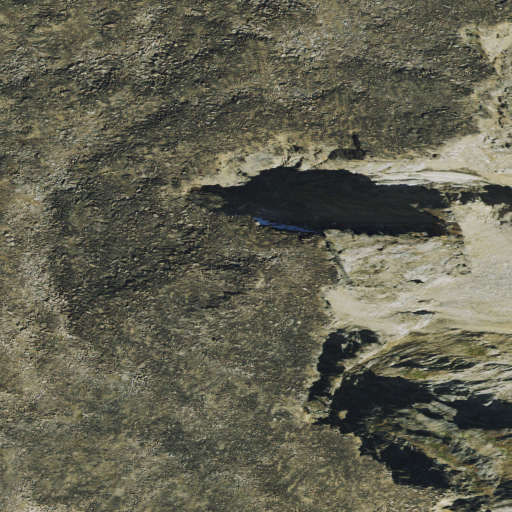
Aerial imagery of mountain in Montana named Sylvan Peak containing grassland and barren land